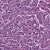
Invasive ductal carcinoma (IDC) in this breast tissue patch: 1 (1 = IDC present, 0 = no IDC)